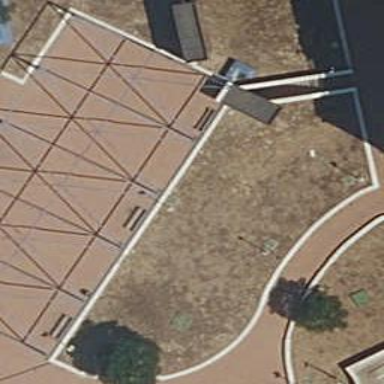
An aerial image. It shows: Garden with kerb border.